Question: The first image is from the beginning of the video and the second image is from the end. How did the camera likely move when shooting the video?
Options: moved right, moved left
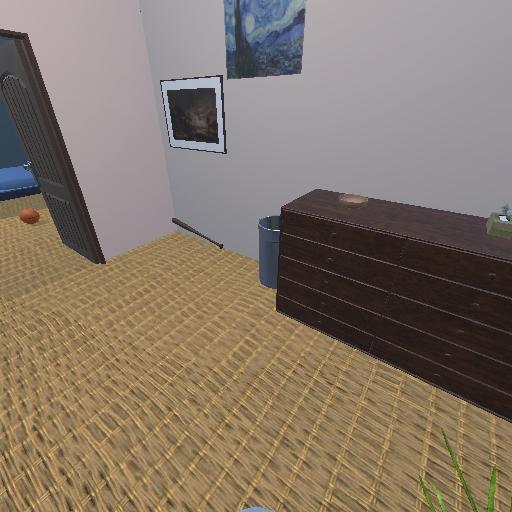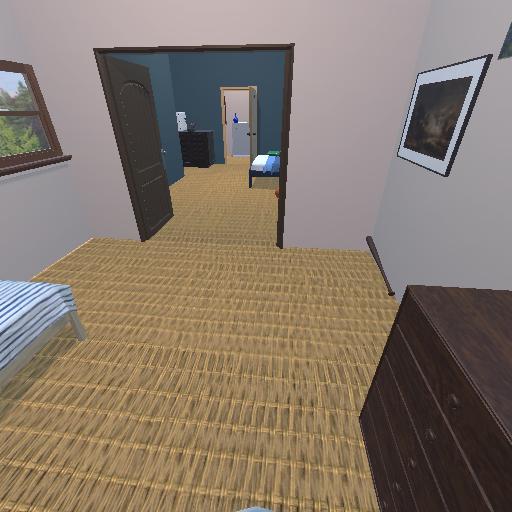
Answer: moved right